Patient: sex F, age 70
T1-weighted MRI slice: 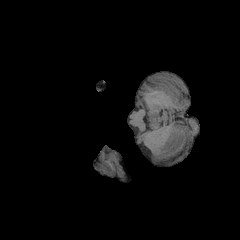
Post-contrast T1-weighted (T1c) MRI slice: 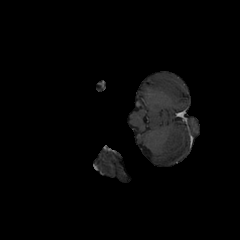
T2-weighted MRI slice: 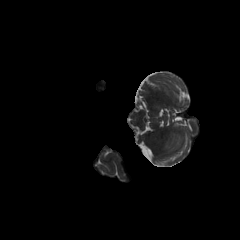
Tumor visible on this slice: no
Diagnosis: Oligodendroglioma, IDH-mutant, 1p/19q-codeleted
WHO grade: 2